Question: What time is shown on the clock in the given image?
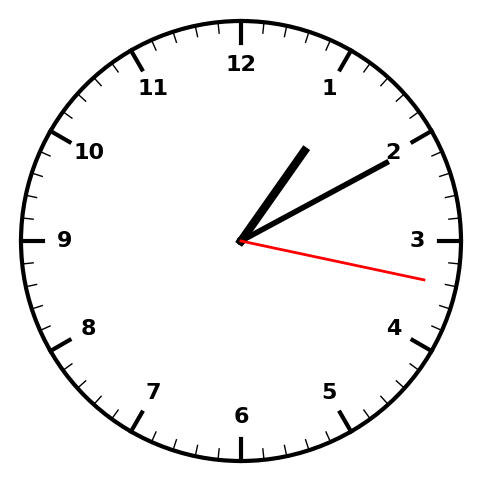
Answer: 01:10:17